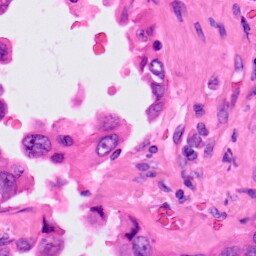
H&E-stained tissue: Lung